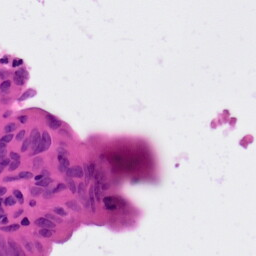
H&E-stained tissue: Colon